Interaction volume radius: 5 \u00c5
Interaction volume height: 20 \u00c5
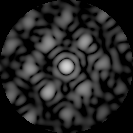
Disorder parameter: 0.46